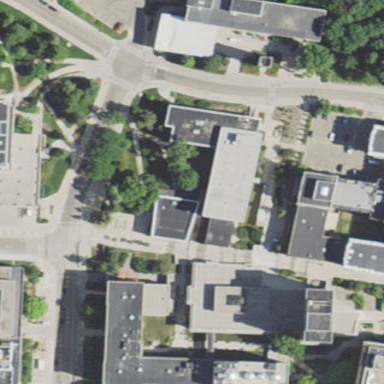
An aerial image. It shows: University building.